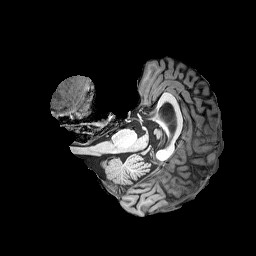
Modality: T1w
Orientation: axial
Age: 61
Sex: female
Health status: healthy